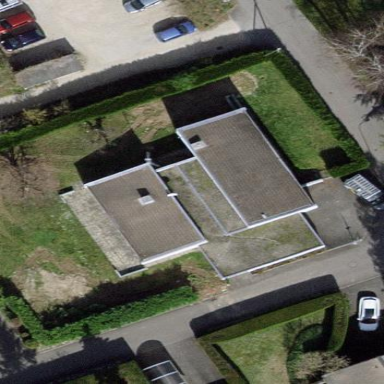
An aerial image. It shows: Garden enclosed by fence.